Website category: game
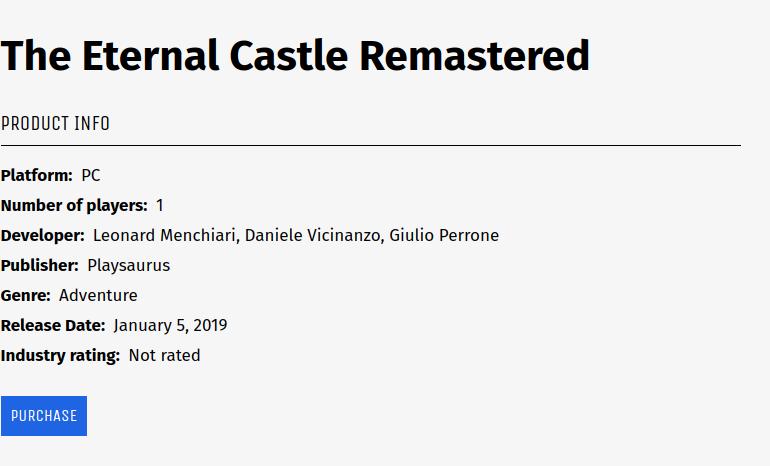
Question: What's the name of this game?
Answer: The Eternal Castle Remastered

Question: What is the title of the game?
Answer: The Eternal Castle Remastered

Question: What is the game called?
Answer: The Eternal Castle Remastered

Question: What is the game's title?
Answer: The Eternal Castle Remastered

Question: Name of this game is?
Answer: The Eternal Castle Remastered

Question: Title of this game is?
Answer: The Eternal Castle Remastered

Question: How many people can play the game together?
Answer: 1

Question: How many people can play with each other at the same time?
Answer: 1

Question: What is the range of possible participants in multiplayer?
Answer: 1

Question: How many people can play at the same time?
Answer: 1

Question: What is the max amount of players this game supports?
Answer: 1

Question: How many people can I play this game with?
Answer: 1

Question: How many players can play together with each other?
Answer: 1

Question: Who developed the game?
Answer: Leonard Menchiari, Daniele Vicinanzo, Giulio Perrone

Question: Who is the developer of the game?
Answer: Leonard Menchiari, Daniele Vicinanzo, Giulio Perrone

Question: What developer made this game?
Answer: Leonard Menchiari, Daniele Vicinanzo, Giulio Perrone

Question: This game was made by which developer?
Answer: Leonard Menchiari, Daniele Vicinanzo, Giulio Perrone

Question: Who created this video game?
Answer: Leonard Menchiari, Daniele Vicinanzo, Giulio Perrone

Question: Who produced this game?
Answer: Leonard Menchiari, Daniele Vicinanzo, Giulio Perrone

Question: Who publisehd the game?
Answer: Playsaurus

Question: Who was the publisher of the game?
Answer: Playsaurus

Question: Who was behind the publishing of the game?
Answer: Playsaurus

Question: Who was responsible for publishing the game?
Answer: Playsaurus

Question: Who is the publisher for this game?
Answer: Playsaurus

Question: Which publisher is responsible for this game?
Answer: Playsaurus

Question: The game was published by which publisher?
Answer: Playsaurus

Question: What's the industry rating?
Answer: Not rated

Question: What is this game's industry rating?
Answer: Not rated

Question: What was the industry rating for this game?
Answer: Not rated

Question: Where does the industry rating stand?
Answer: Not rated

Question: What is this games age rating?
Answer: Not rated

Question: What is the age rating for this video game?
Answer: Not rated

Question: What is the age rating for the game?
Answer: Not rated

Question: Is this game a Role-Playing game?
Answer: no

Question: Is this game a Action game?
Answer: no

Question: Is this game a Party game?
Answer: no

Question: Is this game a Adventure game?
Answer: yes

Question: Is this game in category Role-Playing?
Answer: no

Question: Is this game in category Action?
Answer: no

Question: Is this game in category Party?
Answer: no

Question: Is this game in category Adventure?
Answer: yes

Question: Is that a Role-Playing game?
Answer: no

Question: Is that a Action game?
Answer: no

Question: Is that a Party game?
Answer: no

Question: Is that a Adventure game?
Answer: yes

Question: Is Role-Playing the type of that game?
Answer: no

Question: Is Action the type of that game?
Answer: no

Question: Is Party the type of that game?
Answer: no

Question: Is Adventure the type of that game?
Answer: yes

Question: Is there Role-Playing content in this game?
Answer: no

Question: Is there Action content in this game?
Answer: no

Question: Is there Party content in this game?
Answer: no

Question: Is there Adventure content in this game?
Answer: yes

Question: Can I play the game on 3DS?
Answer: no

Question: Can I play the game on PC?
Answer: yes

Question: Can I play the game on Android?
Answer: no

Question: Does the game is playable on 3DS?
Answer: no

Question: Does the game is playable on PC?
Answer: yes

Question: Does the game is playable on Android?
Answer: no

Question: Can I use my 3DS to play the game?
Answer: no

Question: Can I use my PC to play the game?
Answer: yes

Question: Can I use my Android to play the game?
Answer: no

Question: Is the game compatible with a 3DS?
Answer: no

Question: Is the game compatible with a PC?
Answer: yes